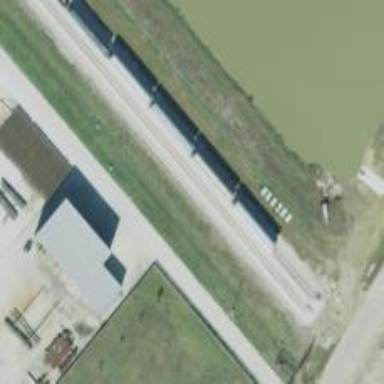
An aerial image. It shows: Railway yard.